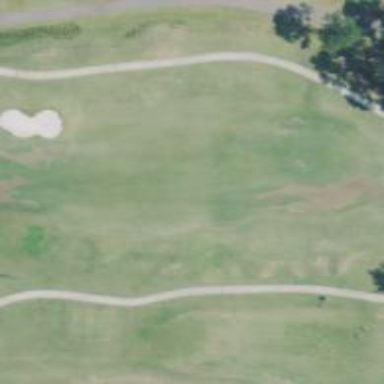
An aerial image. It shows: Golf hole.